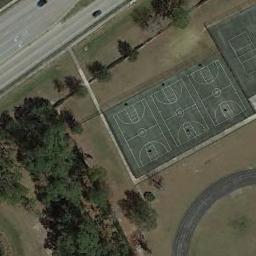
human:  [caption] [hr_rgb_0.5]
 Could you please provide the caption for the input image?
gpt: There is a basketball court below .

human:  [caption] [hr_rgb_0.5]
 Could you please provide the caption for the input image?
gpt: Three basketball courts next to a playground and some trees beside .

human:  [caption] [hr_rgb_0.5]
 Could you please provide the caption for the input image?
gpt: There are three basketball courts on the open place next to some trees with a road pass by .

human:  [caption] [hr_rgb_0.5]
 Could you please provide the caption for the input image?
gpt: A row of basketball courts is next to the roads and trees .

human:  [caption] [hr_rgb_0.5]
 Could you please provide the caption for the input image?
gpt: Many trees are near the basketball courts .